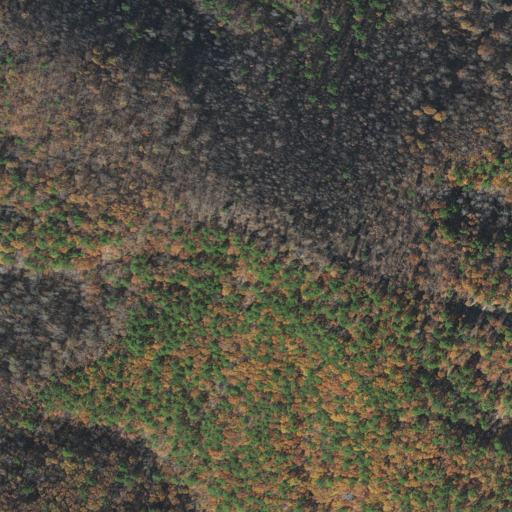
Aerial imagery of mountain in Arkansas named Rocky Mountain containing deciduous forest, mixed forest, and evergreen forest